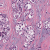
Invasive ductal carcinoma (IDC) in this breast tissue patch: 1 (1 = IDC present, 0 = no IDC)